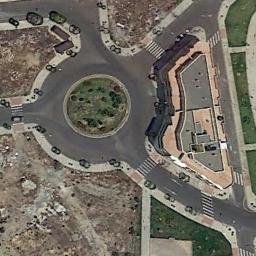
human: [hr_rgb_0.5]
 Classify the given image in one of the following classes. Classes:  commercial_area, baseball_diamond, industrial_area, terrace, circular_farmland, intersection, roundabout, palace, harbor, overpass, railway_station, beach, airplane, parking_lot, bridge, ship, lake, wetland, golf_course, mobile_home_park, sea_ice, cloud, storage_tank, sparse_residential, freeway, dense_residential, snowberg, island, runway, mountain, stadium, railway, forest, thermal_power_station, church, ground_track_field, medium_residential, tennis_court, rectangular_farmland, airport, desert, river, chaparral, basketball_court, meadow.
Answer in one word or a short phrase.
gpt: roundabout